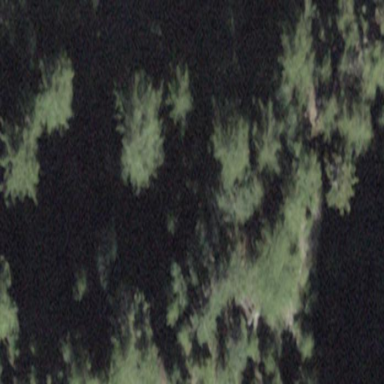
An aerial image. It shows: Mixed forest with various types of leaves.